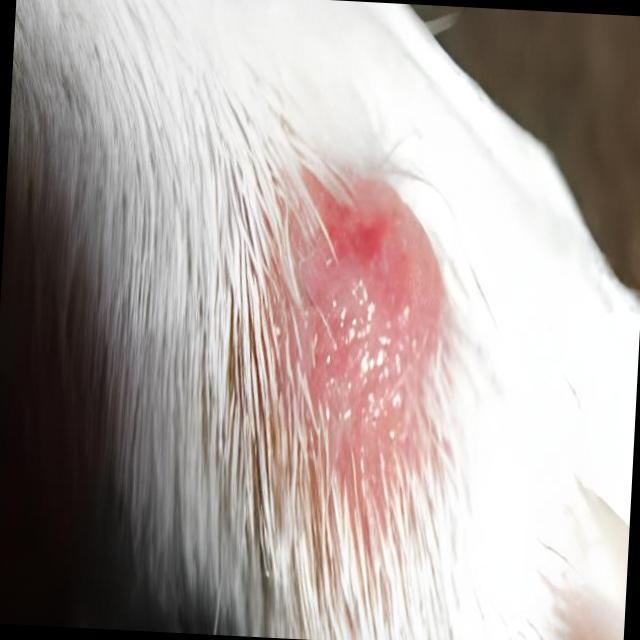
Canine dermatitis — inflammation of the skin presenting with erythema, pruritus, papules, and excoriation. May be allergic, contact, or atopic in origin.